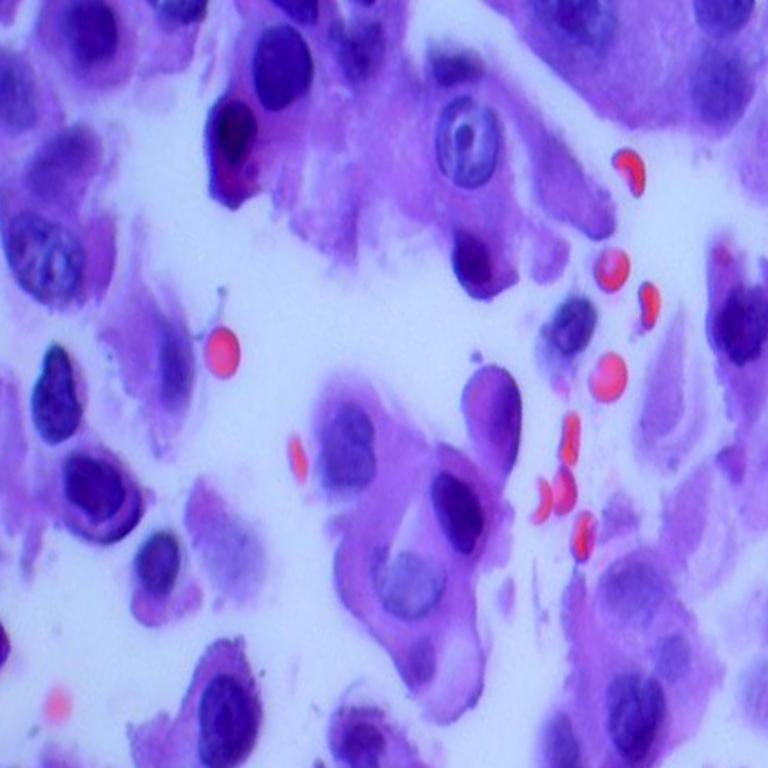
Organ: lung
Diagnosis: adenocarcinomas